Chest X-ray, AP view. Patient: 72 years old, sex M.
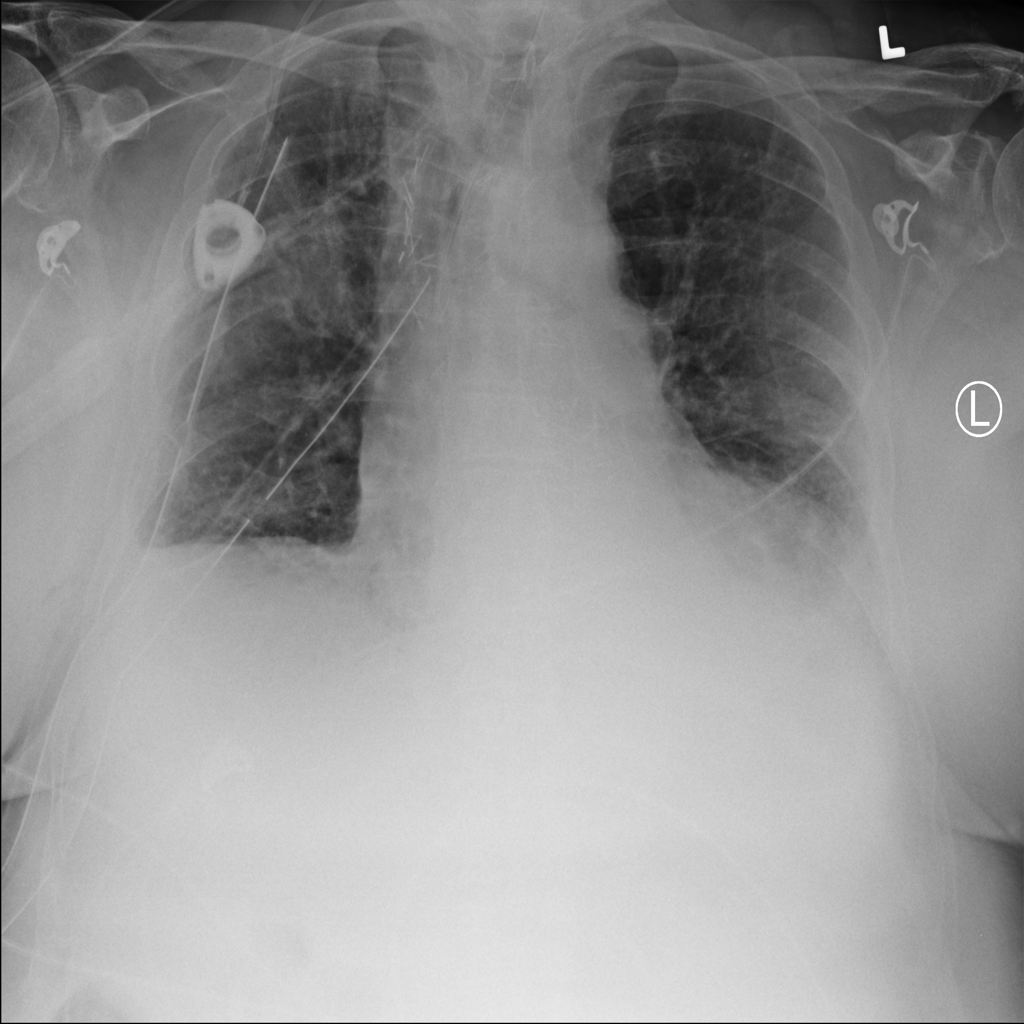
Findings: Cardiomegaly, Consolidation